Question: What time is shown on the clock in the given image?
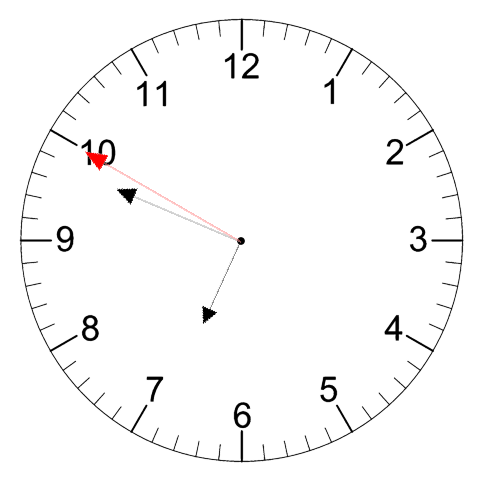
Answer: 06:48:50